Question: I have an android app with a non-UI thread that needs to be responsive, but which needs to occasionally perform a long running task. To do this, I make it spawn a thread to run the task. This thread takes a reference to an object. This object appears to leak. I run out of memory amazingly fast.
I have written a very simple program to demonstrate the problem, which runs a thread that, every second, updates a textview with the value of an integer. Having done so, it spawns a thread which increments the integer by one. The thread also, for no good reason, takes a reference to an object called "BigFatBlob". It leaks like a sieve. I don't understand why. After the program code I have attached a screen shot of part of the MAT analysis of the heap showing the leak and the incoming references.
The function to look at below is "increment()". If anyone can tell me why my program is leaking I'd be very grateful - I'm a bit lost here.
'''
public class MainActivity extends Activity {
TextView text_;
int value_;
boolean ready_;
@Override
protected void onCreate(Bundle savedInstanceState) {
super.onCreate(savedInstanceState);
setContentView(R.layout.activity_main);
text_ = (TextView)findViewById(R.id.textView);
value_ = 0;
ready_ = false;
watcher();
increment(new BigFatBlob());
}
@Override
public boolean onCreateOptionsMenu(Menu menu) {
// Inflate the menu; this adds items to the action bar if it is present.
getMenuInflater().inflate(R.menu.main, menu);
return true;
}
/** Updates the text view object to show the current value */
public void updateText() {
Runnable r = new Runnable() {
@Override
public void run() {
text_.setText("" + value_);
}
};
runOnUiThread(r);
}
/** runs forever, checking for new values every second */
private void watcher() {
Runnable r = new Runnable() {
@Override
public void run() {
while (true) {
try {
Thread.sleep(1000);
} catch (InterruptedException e) {
}
if (pollReady()) {
updateText();
increment(new BigFatBlob());
}
}
}
};
Thread t = new Thread(r);
t.start();
}
/** runs once - increments the value by 1 and flags "ready" */
public void increment(final BigFatBlob junk) {
Runnable r = new Runnable() {
private BigFatBlob j;
@Override
public void run() {
setJ(junk);
++value_;
setReady(true);
}
public BigFatBlob getJ() {
return j;
}
public void setJ(BigFatBlob j) {
this.j = j;
}
};
Thread t = new Thread(r);
t.start();
}
/** ready is synchronized */
private synchronized void setReady(boolean state) {
ready_ = state;
}
/** get the ready value and, if it was true, make it false again */
private synchronized boolean pollReady() {
if (ready_) {
ready_ = false;
return true;
}
return false;
}
}
public class BigFatBlob {
byte[] blob_;
public BigFatBlob() {
blob_ = new byte[1000];
}
}
'''

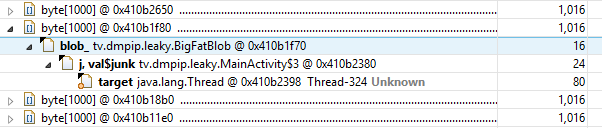
Answer: I'm sorry I asked. If I can answer it myself in less than 24 hours from asking I wasn't trying hard enough :(
While I am debugging my test app (in Eclipse) it leaks and leaks and leaks and eventually crashes.
If I disconnect the debugger before the crash all the leaked memory suddenly becomes available again and it stops leaking.
.
In fact, it may be the opposite of useful. If this question saves someone else a couple of hours of banging their head on the same artificial wall maybe it was worth asking anyway? Anyone want to shed any more light on this before I close it?